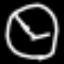
Label: clock